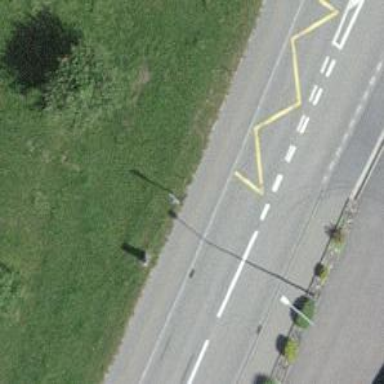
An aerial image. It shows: Bus stop with platform for public transport.